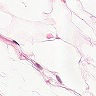
Metastatic tissue present: no